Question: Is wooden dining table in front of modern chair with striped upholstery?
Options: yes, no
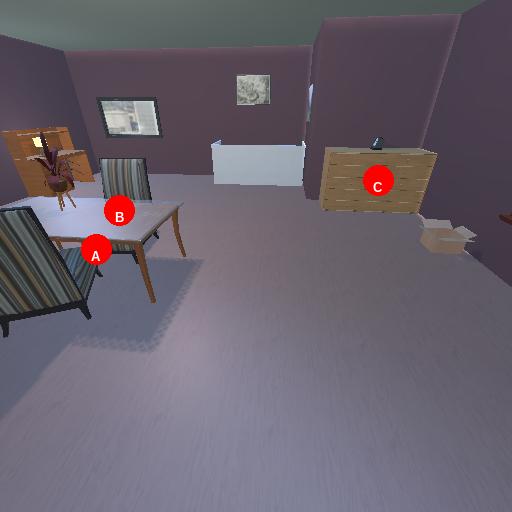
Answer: yes